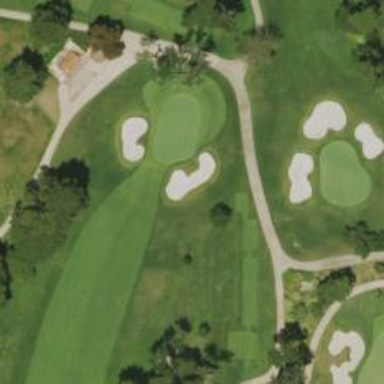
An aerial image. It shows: View of golf hole.